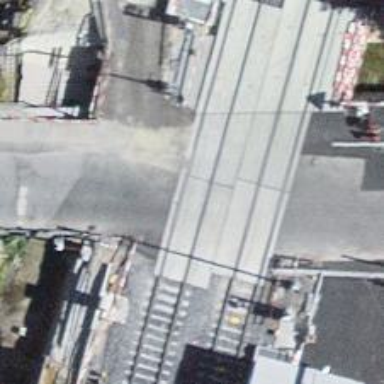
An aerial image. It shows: Railway level crossing.